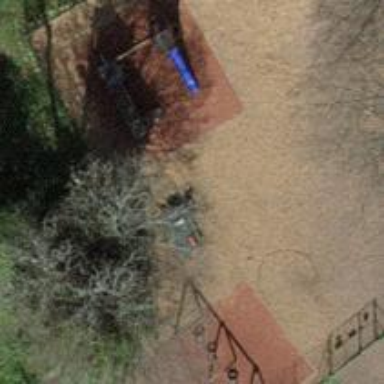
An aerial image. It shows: Playground area for leisure activities on the land.